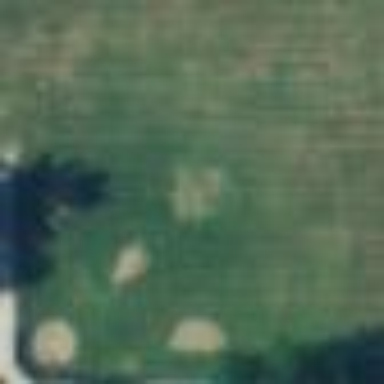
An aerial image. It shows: Baseball pitch for leisure and sports activities.